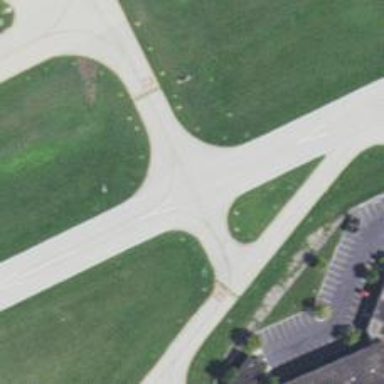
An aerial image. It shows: Asphalt runway at the airport.